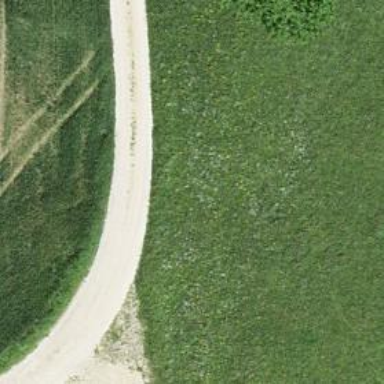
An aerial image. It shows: Gravel track with track type of grade3.